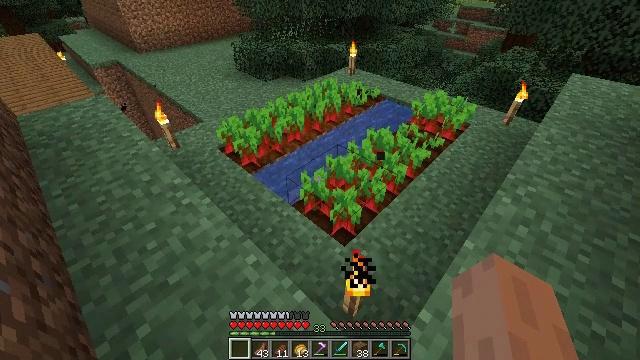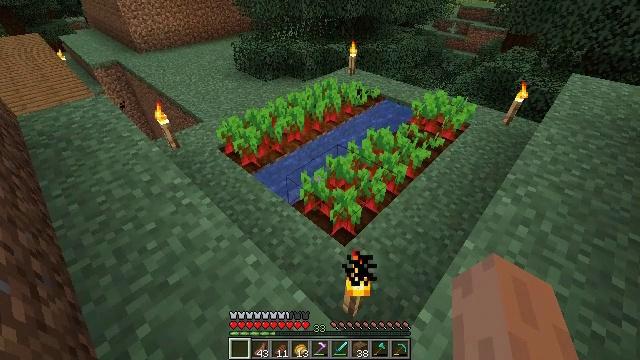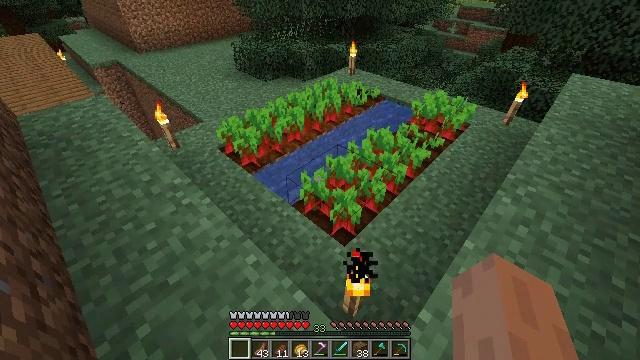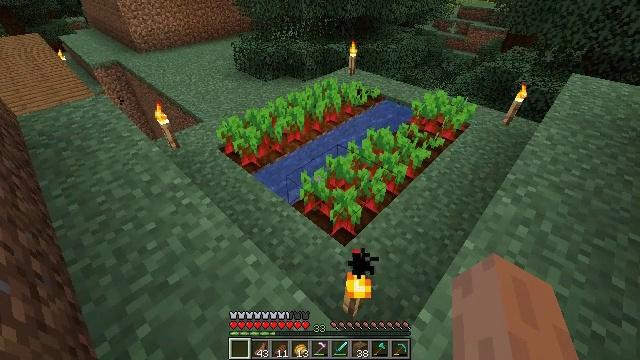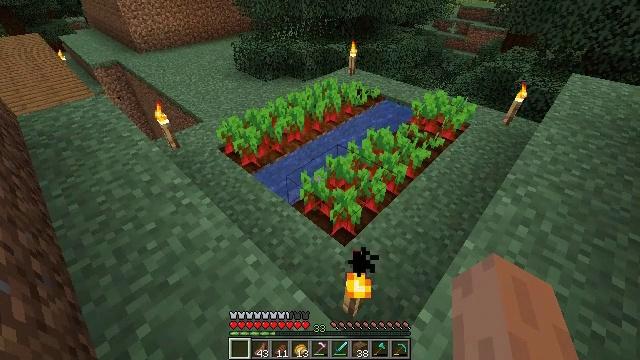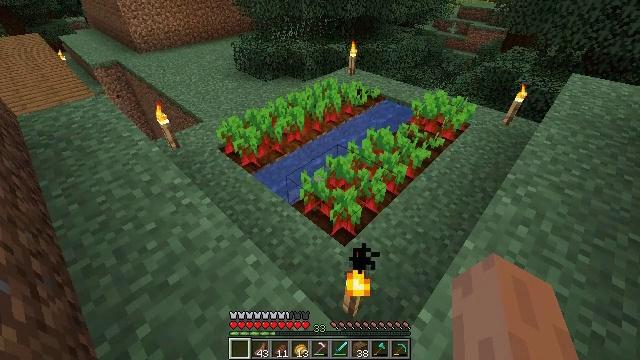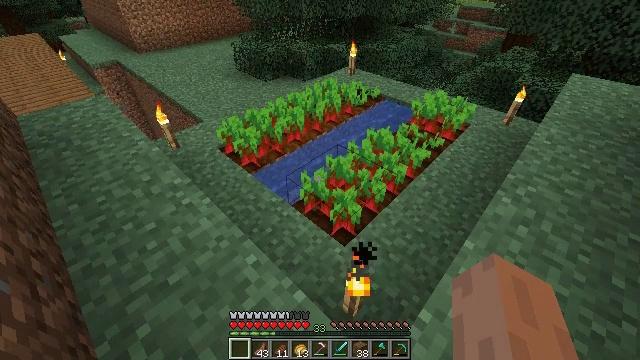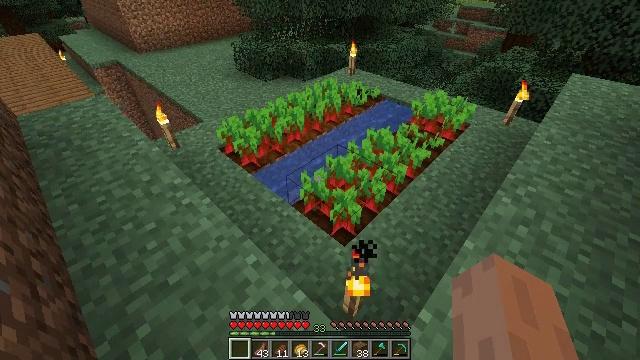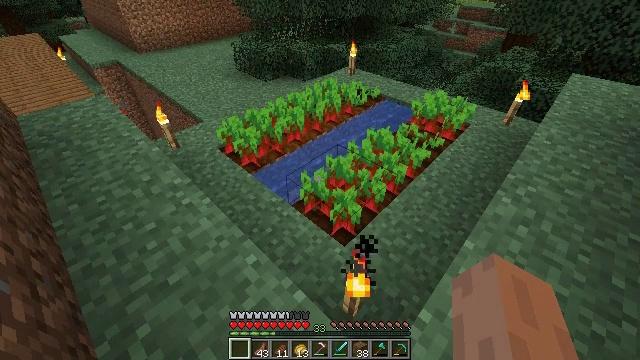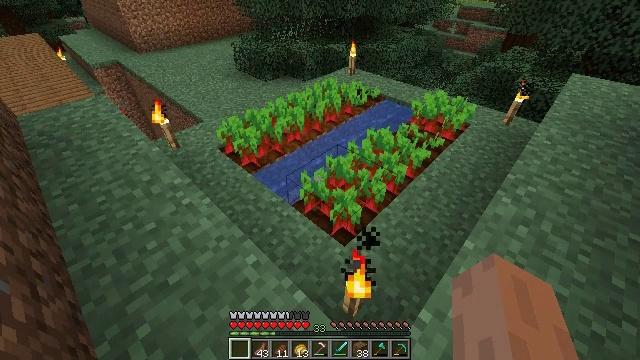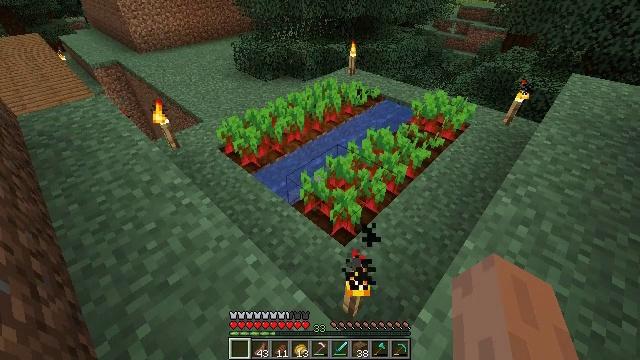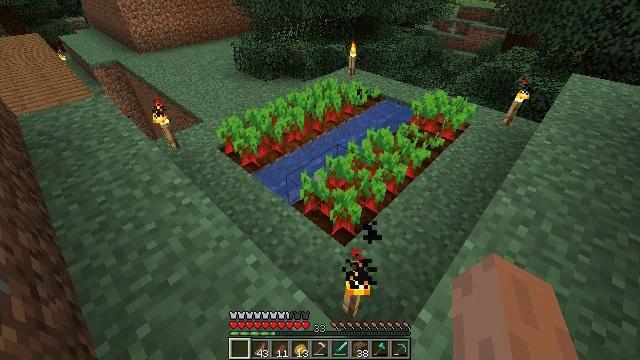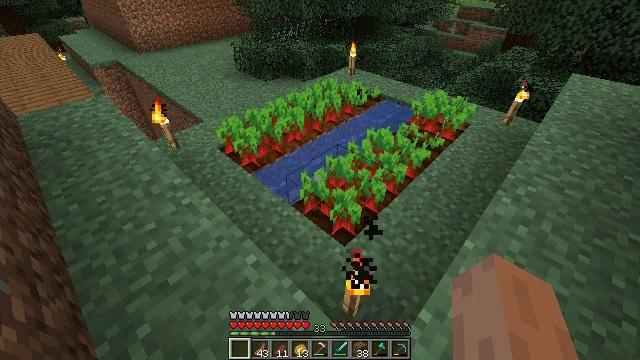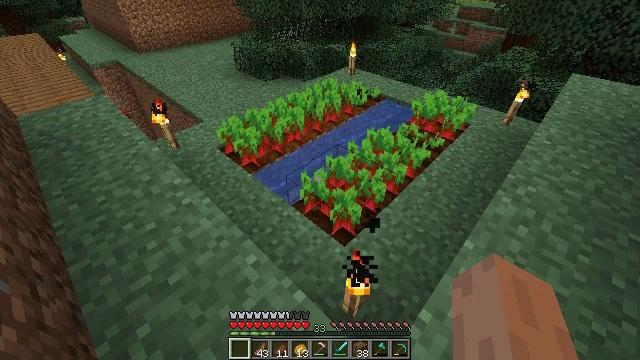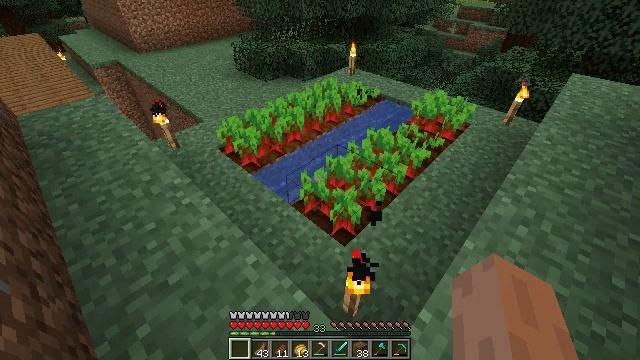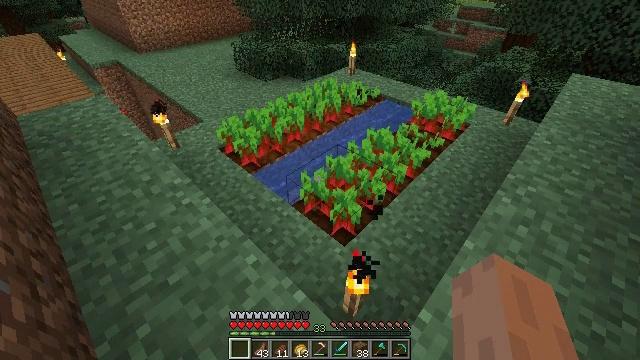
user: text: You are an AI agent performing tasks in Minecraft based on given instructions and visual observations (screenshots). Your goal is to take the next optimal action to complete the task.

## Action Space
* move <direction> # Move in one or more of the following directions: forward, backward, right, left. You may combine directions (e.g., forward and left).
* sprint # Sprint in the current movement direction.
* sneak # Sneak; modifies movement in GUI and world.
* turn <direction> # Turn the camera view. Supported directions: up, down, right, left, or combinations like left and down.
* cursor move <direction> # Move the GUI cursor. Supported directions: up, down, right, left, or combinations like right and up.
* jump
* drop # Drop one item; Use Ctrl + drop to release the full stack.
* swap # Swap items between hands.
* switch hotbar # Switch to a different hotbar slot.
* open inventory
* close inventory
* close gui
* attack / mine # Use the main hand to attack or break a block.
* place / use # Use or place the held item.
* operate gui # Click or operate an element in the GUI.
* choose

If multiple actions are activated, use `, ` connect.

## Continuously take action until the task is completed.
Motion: motion action
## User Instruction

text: Mine beetroots from the garden.
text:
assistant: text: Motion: no_op
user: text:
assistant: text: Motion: no_op
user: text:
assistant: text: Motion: no_op
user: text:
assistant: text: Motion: no_op
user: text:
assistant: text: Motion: no_op
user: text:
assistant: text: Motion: no_op
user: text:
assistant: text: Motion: no_op
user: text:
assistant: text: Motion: no_op
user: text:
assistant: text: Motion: no_op
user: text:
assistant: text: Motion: no_op
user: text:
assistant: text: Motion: no_op
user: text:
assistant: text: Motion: no_op
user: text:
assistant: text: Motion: no_op
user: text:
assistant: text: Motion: no_op
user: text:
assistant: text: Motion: no_op
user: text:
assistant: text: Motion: no_op
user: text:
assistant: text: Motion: no_op
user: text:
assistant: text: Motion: no_op
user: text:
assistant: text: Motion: no_op
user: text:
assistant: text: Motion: no_op
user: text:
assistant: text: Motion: no_op
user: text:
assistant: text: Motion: no_op
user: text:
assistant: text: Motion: no_op
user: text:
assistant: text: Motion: no_op
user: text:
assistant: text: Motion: no_op
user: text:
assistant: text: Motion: no_op
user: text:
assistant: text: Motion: no_op
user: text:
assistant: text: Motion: no_op
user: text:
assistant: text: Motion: no_op
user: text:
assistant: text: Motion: no_op